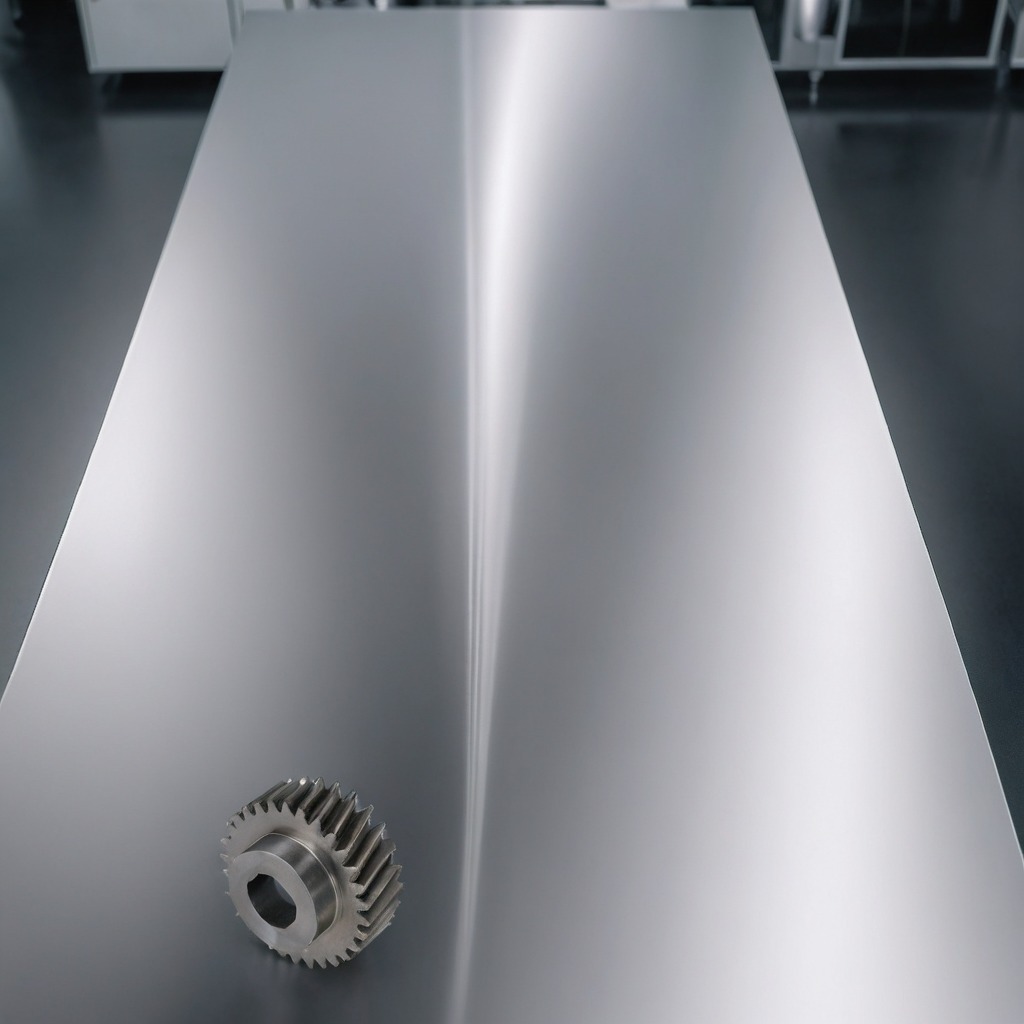
A steel gear with teeth is lying on the stainless steel table in a high-end prototyping lab.